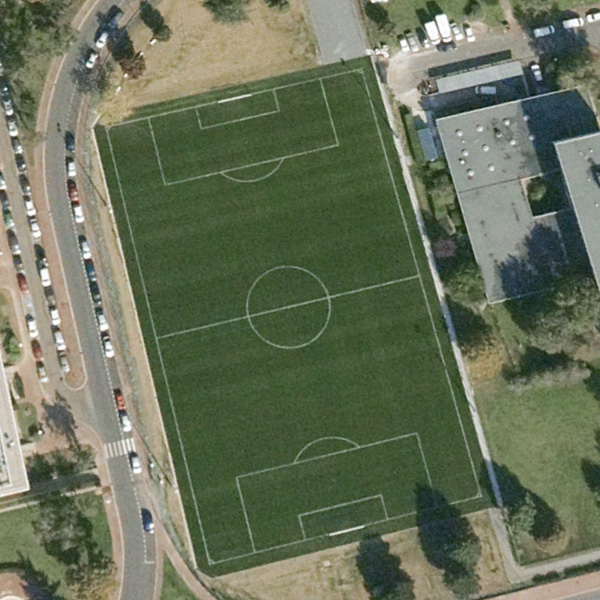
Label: Playground